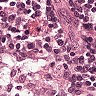
Metastatic tissue present: no